Field crop: tomato
Growth stage: 1
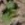
Species: solanum